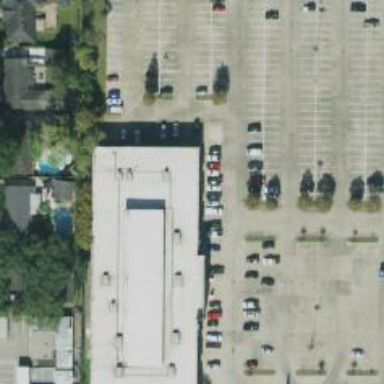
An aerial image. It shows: Parking space is available.